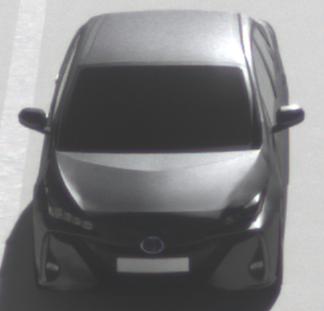
Make: Toyota
Model: Prius 1.8 Plug-In Hybrid
Detailed model: Prius (XW5) Plug-In
Model produced from: 2019/07
Model produced until: 2020/07
Doors: 5
Color: gray
Road condition: dry road
Daytime: morning or afternoon
Contrast: high contrast